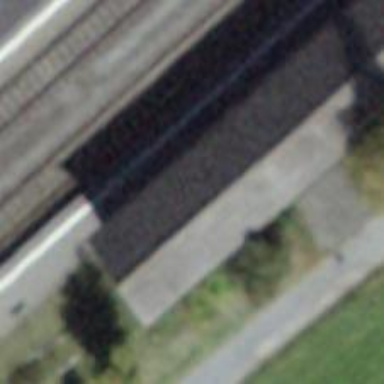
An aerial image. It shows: View of roof of building.